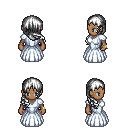
a pixel art fantasy rpg character, female body template, human, dark skin, underdress, gold greaves, white right-swept hairstyle, bracelets, black slippers, four views (front, back, left, right), 2x2 character sprite sheet, small pixel art, hard edges, no anti-aliasing